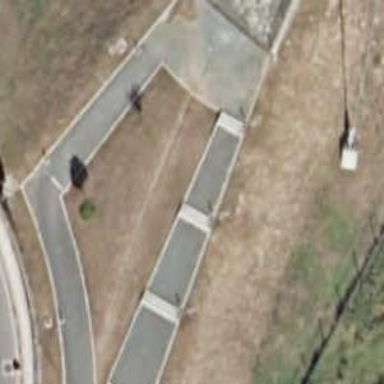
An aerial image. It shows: Set of steps on the road.